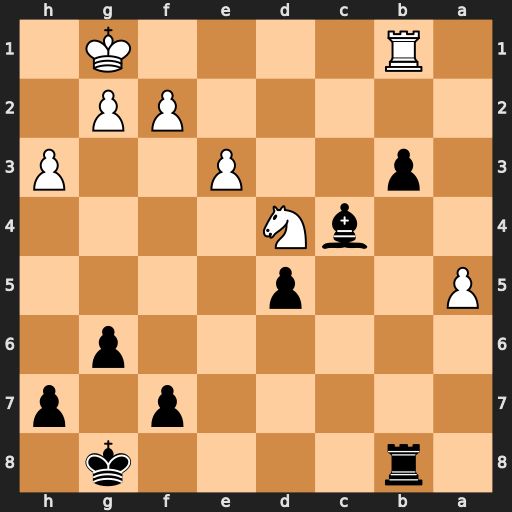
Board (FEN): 1r4k1/5p1p/6p1/P2p4/2bN4/1p2P2P/5PP1/1R4K1
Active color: b
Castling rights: -
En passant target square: -
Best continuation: b2 a6 Bxa6